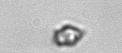
Label: Heterocapsa_rotundata